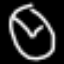
Label: clock